Question: I'm generating a word document using Aspose.Words(Evaluation mode) for .Net in which I'm building a table as following
'''
Document doc = new Document();
DocumentBuilder builder = new DocumentBuilder(doc);
Table table = builder.StartTable();
for (int i = 0; i < 5; i++)
{
for(int j = 0; j < 20; j++)
{
builder.InsertCell();
builder.Write("Column : "+ j.toString());
}
builder.EndRow();
}
builder.EndTable();
doc.Save(ms, Aspose.Words.Saving.SaveOptions.CreateSaveOptions(SaveFormat.Doc));
FileStream file = new FileStream(@"c:\NewDoc.doc", FileMode.Create, FileAccess.Write);
ms.WriteTo(file);
file.Close();
ms.Close();
'''
Now this code gives following word file with invisible columns, it should give 20 columns

.
Is there any way to break invisible columns to next page?
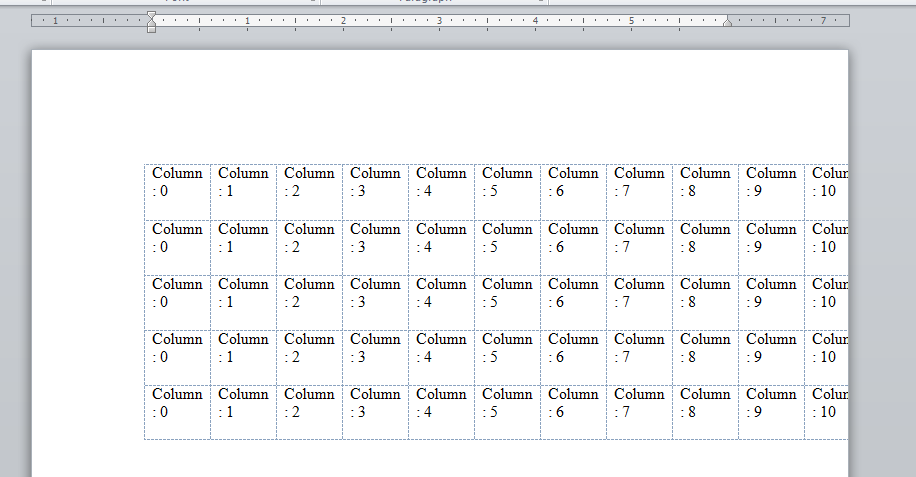
Answer: Rows can go to next page, not columns, it is the behavior of Microsoft Word. You can change the design and formatting of the document to make all columns visible. Below are few pointers.
1. Reduce the page margins (left and right)
2. Make the cells width fixed. This way, the text inside each cell will break downwards, if more characters found.
3. Change orientation to landscape, you will have a wider page.
Check the related articles and code sample on <URL>.
Try the updated code sample below:
'''
string dst = dataDir + "table.doc";
Aspose.Words.Document doc = new Aspose.Words.Document();
DocumentBuilder builder = new DocumentBuilder(doc);
// Set margins
doc.FirstSection.PageSetup.LeftMargin = 10;
//doc.FirstSection.PageSetup.TopMargin = 0;
doc.FirstSection.PageSetup.RightMargin = 10;
//doc.FirstSection.PageSetup.BottomMargin = 0;
// Set oriantation
doc.FirstSection.PageSetup.Orientation = Aspose.Words.Orientation.Landscape;
Aspose.Words.Tables.Table table = builder.StartTable();
for (int i = 0; i < 5; i++)
{
for (int j = 0; j < 20; j++)
{
builder.InsertCell();
// Fixed width
builder.CellFormat.Width = ConvertUtil.InchToPoint(0.5);
builder.Write("Column : " + j);
}
builder.EndRow();
}
builder.EndTable();
// Set table auto fit behavior to fixed width columns
table.AutoFit(AutoFitBehavior.FixedColumnWidths);
doc.Save(dst, Aspose.Words.Saving.SaveOptions.CreateSaveOptions(Aspose.Words.SaveFormat.Doc));
'''
I work with Aspose as a Developer Evangelist.